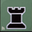
Piece: bR